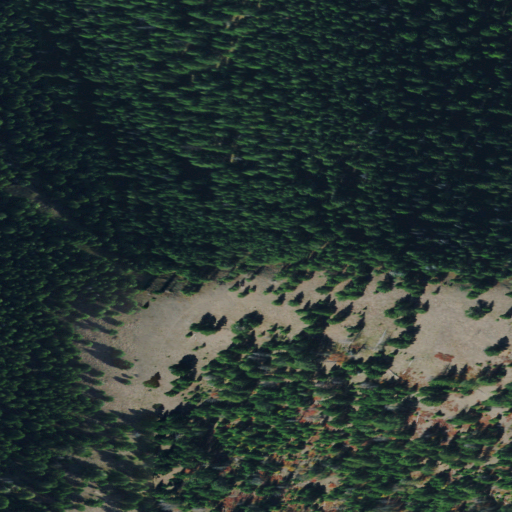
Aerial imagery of mountain in Montana named Albert Point containing evergreen forest and shrub